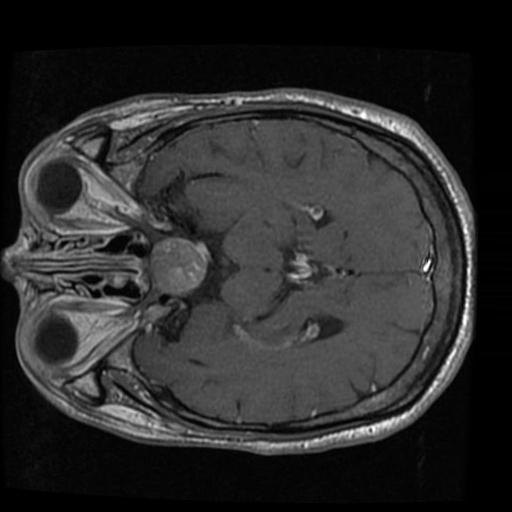
Label: brain_tumor